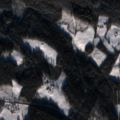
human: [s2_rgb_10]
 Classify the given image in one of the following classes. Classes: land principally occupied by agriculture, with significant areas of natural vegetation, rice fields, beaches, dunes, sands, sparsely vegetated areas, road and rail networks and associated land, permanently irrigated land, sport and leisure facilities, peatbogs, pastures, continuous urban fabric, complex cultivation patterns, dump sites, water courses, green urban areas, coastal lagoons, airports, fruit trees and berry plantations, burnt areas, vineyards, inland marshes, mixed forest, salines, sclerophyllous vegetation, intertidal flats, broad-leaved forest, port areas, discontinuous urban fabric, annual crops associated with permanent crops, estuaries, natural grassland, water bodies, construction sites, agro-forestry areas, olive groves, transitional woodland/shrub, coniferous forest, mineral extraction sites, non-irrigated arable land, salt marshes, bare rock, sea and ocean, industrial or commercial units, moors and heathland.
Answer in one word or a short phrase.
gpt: land principally occupied by agriculture, with significant areas of natural vegetation, broad-leaved forest, coniferous forest, mixed forest